Question: The 'column' value on my button is set to 500, but the button doesn't seem to move that far to the right.
This is my code:
'''
from tkinter import *
root = Tk()
root.geometry("500x500")
logo = Label(root,text = "New File Finder")
new_folder = Button(text = "browse new folder")
old_folder = Button(text = "browse old folder")
logo.grid(row=0, column=8)
new_folder.grid(row=1,column=1)
old_folder.grid(row=1,column=500)
root.mainloop()
'''

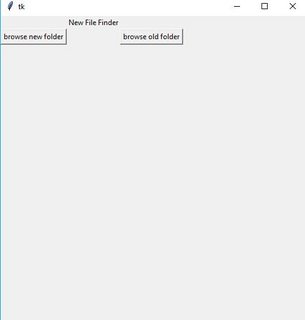
Answer: As Novel mentions, empty columns have a width of 0, so your 'column=8' has the same effect as 'column=2', and 'column=500' as 'column=3'. And of course your column 0 has a width of zero. You could use '.pack' instead of '.grid', as Novel suggests, but don't mix '.pack' and '.grid' into the same container widget, which is the root window in this case. However, you can achieve what you want via the '.grid' 'sticky' arg, but you also need to set a column weight for the column containing the 'old_folder' Button. Eg:
'''
import tkinter as tk
root = tk.Tk()
root.geometry("500x500")
root.columnconfigure(2, weight=1)
logo = tk.Label(root, text="New File Finder")
new_folder = tk.Button(root, text="browse new folder")
old_folder = tk.Button(root, text="browse old folder")
logo.grid(row=0, column=1)
new_folder.grid(row=1,column=0)
old_folder.grid(row=1,column=2, sticky="e")
root.mainloop()
'''
I also changed the "star" import, since that dumps 130 Tkinter names into your namespace, which is messy, a waste of space, and can cause name collisions, especially if you do other star imports.
---
As Bryan mentions, '.pack(side=RIGHT)' doesn't actually force the widget to the right side of the container, it merely tells '.pack' to pack the widget towards that side. So if you pack a bunch of widgets with '.pack(side=RIGHT)' they'll be packed from right to left instead of from the default top to bottom. You can control exactly where inside the widget's allotted space that you want the widget to be placed using the 'anchor' arg. Also take a look at the various 'pad' args. See <URL> for details.